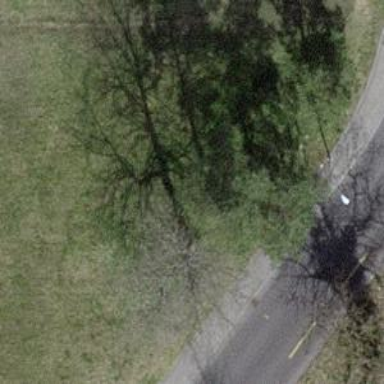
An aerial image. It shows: Evergreen needle-leaved tree.